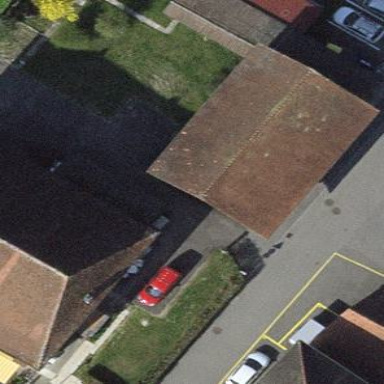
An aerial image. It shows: Shed building.